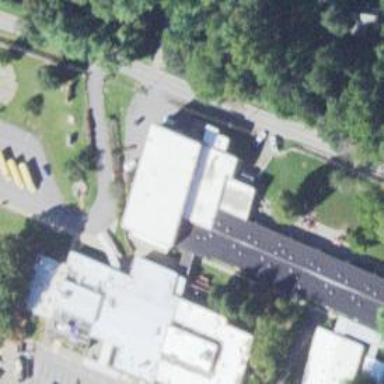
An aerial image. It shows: School building.